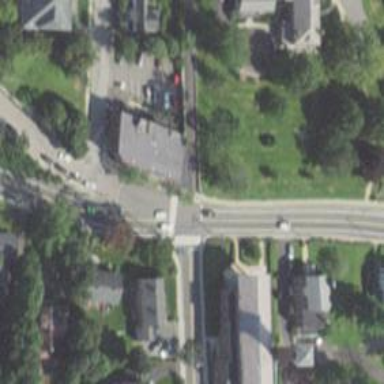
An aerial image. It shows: Road with stop sign.